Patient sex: M
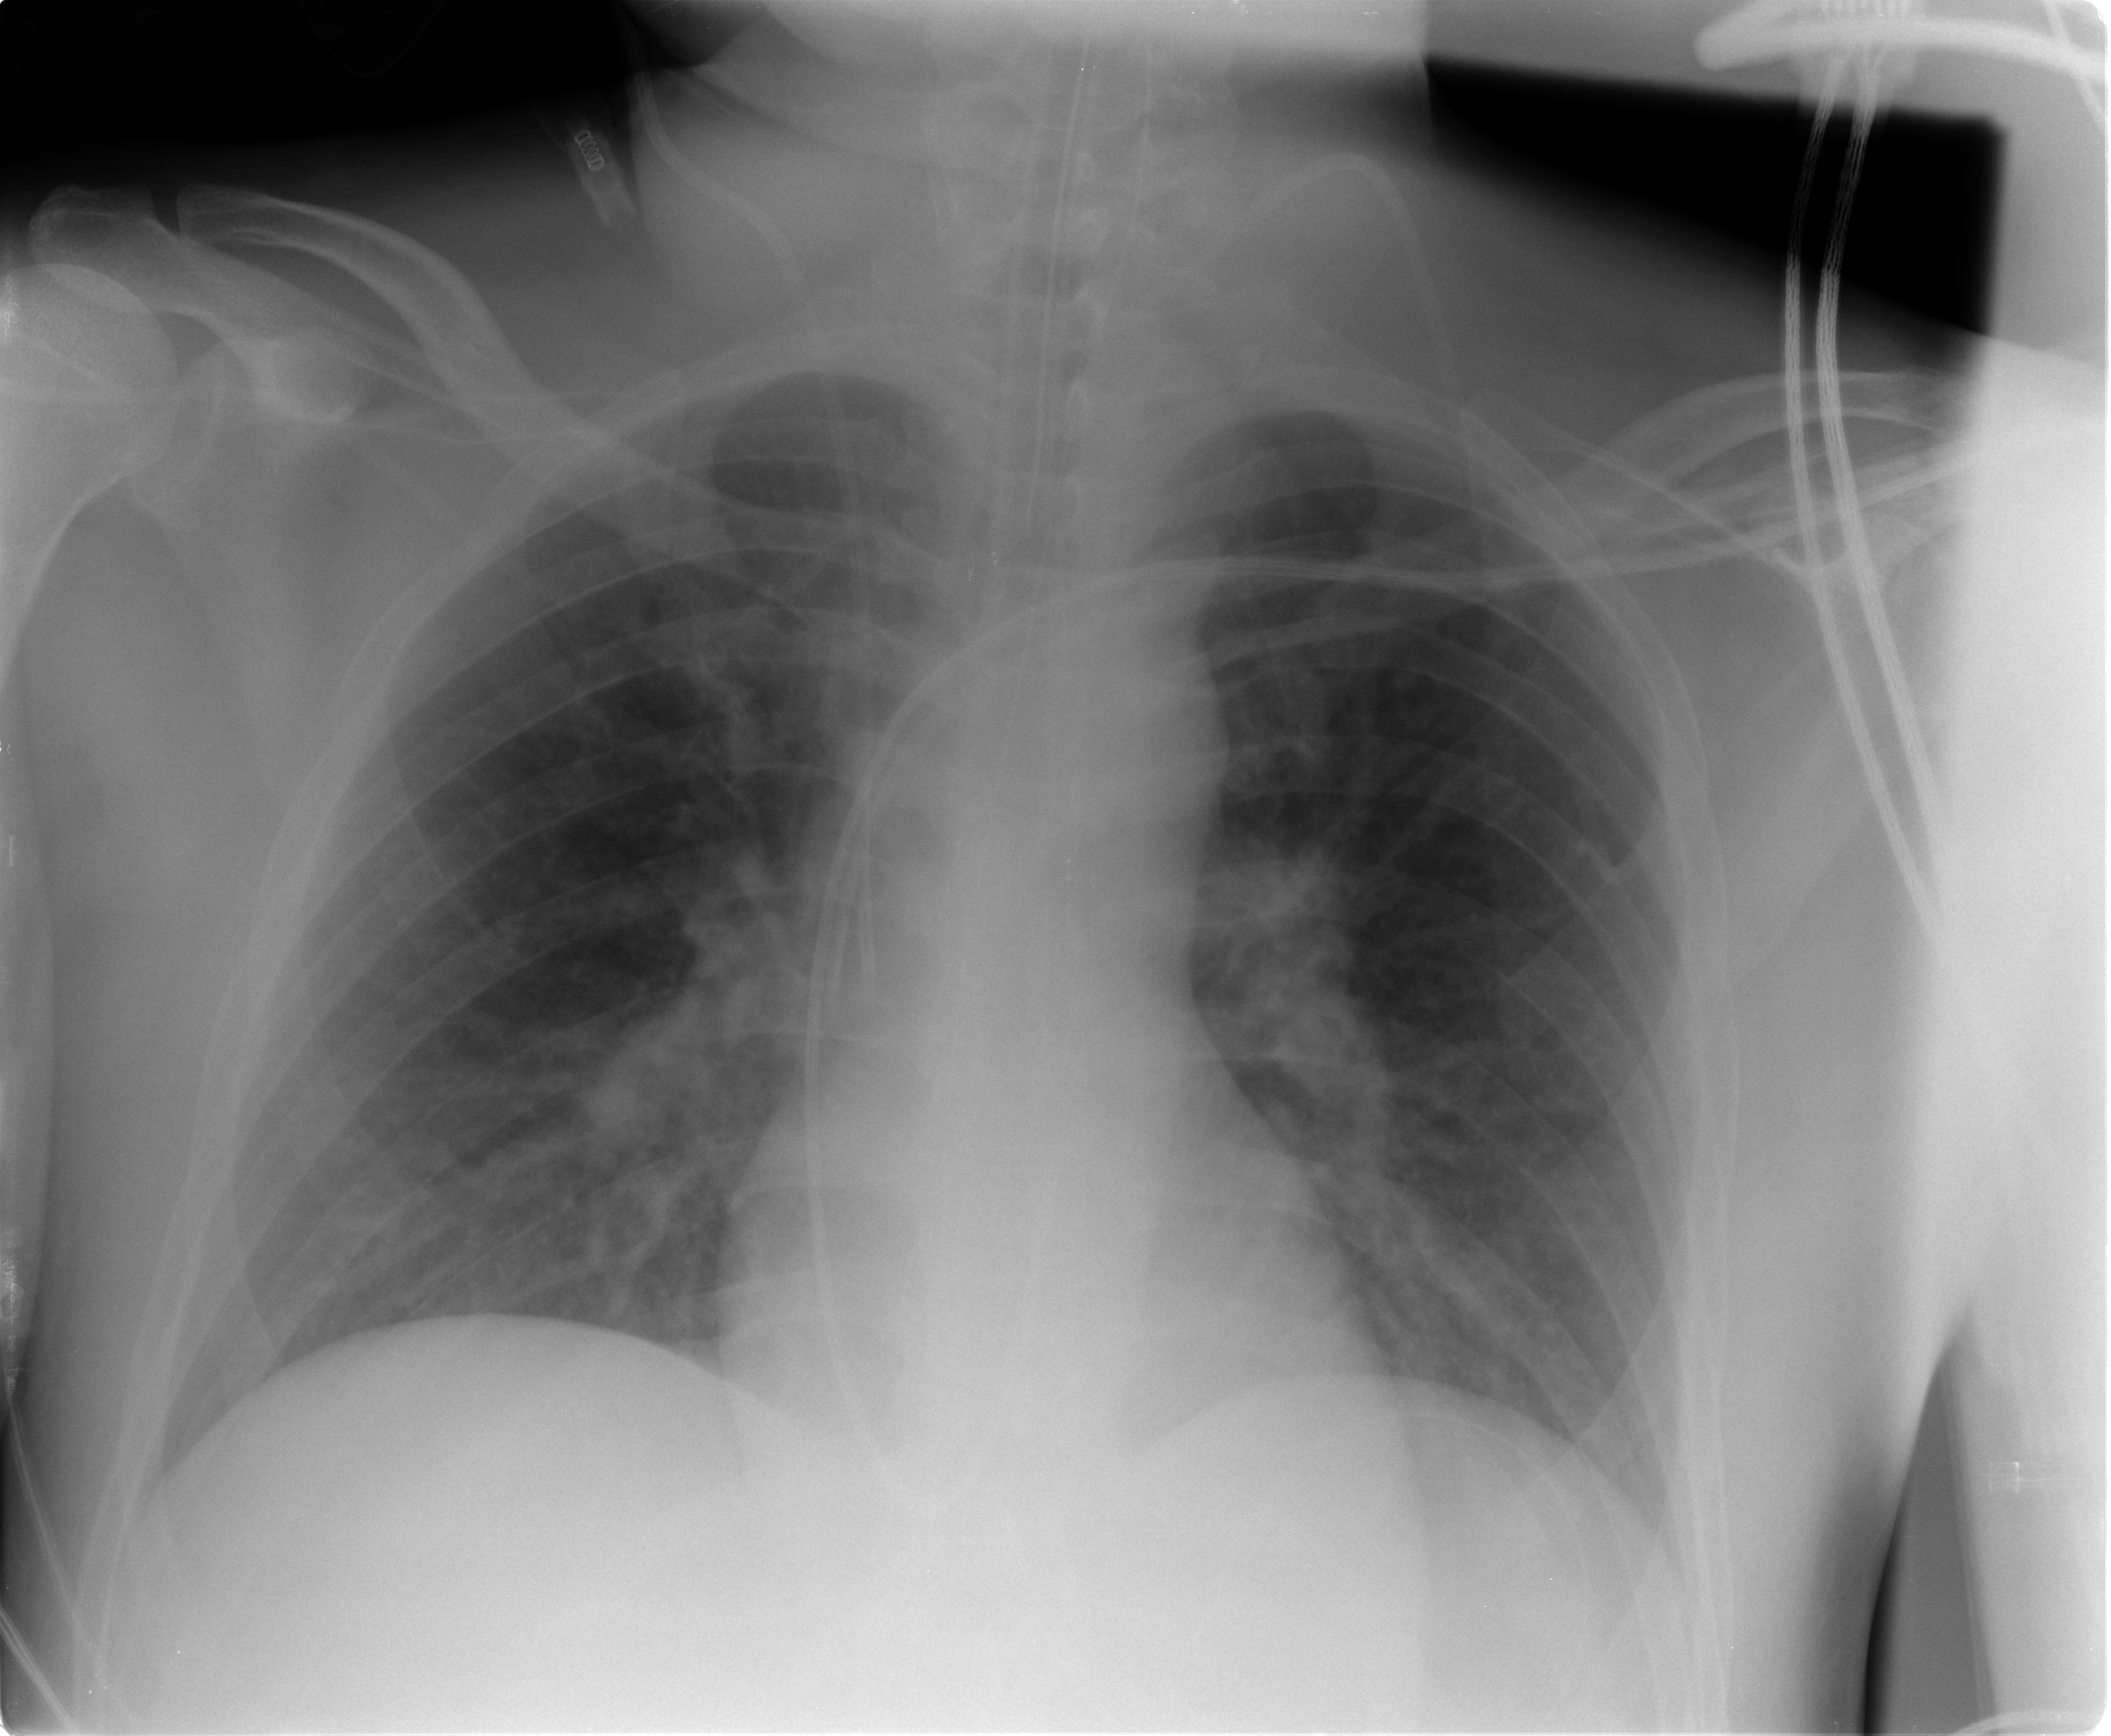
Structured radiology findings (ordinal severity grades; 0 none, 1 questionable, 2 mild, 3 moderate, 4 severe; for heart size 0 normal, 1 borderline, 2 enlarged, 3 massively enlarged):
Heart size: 0
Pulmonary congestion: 1
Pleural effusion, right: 0
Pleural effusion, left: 0
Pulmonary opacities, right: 0
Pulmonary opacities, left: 0
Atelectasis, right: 0
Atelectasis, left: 0